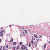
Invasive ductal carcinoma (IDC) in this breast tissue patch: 1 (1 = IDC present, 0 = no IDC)